Question: I am reading from a file that has a list of RGB values, i.e.
'''
0,1,6
0,2,6
0,43,170
0,42,168
0,44,175
0,44,176
0,44,176
0,221,255
0,222,255
0,222,255
'''
I have stored all these values into a 'string[]' array, with this constructor:
'''
public Program(int rows, String fileLocation) {
int i;
String line;
count = 0;
this.rows = rows;
this.fileLocation = fileLocation;
stringArray = new String[rows];
try {
System.IO.StreamReader file = new System.IO.StreamReader(fileLocation);
for (i = 0; i < rows; i++) {
while ((line = file.ReadLine()) != null) {
stringArray[i] = line;
count++;
break;
}
}
}
catch (Exception e) {
throw (e);
}
}
'''
I wanted to convert these current 'String's to 'Color' values, as they are just RGB values in the form of Strings.
So I used this method:
'''
public Color[] convertToColorArray() {
for (int i = 0; i < rows; i++) {
colorArray[i] = System.Drawing.Color.FromArgb(stringArray[i]);
}
return colorArray;
}
'''
With that said, I am getting the following error:

Telling me I have an invalid arg. I understand that the argument is not necessarily something like this '255,255,255' which are three 'ints' separated by commas, but my 'string' input is in that format. What is it I should do? Should I cast it to something? Should I simply store those values into a 'Color[]' in my constructor in the beginning?
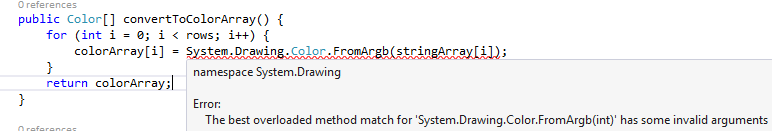
Answer: look at the overloads for <URL>, they all expect 'int' to be passed in. So no, you can't just pass in a string and expect it to work. However it is not hard to turn your string in to a set of ints.
'''
public Color[] convertToColorArray() {
for (int i = 0; i < rows; i++) {
//This gives us an array of 3 strings each representing a number in text form.
var splitString = stringArray[i].Split(',');
//converts the array of 3 strings in to an array of 3 ints.
var splitInts = splitString.Select(item => int.Parse(item)).ToArray();
//takes each element of the array of 3 and passes it in to the correct slot
colorArray[i] = System.Drawing.Color.FromArgb(splitInts[0], splitInts[1], splitInts[2]);
}
return colorArray;
}
'''
This code all assumes your source file is well formed so that 'string.Split' will always return at least 3 arrays and 'int.Parse' will never fail at parsing the input.